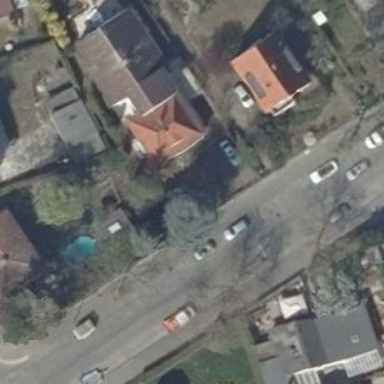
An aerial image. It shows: Detached building with gabled roof.